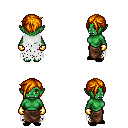
a pixel art fantasy rpg character, female body template, orc, green skin, white tattered cape, robe skirt, dark blonde pixie cut hairstyle, gold gloves, black slippers, four views (front, back, left, right), 2x2 character sprite sheet, small pixel art, hard edges, no anti-aliasing